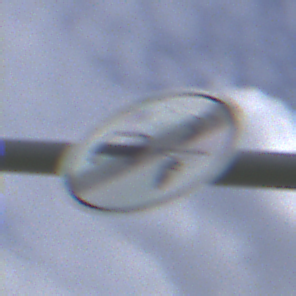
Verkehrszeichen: EndeVerbotUeberholenEinspurigeFahrzeuge
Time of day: Midday
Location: Outdoor (Nature)
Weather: PartlyCloudy
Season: NotSpecified
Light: Natural